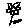
Label: flower